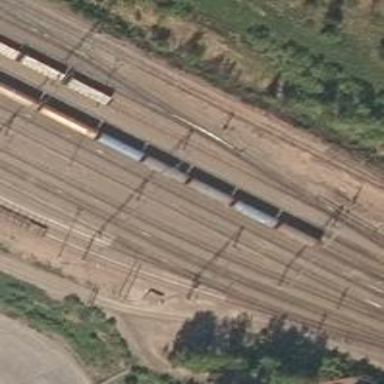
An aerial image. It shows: Rail yard with electrified contact lines for the trains.